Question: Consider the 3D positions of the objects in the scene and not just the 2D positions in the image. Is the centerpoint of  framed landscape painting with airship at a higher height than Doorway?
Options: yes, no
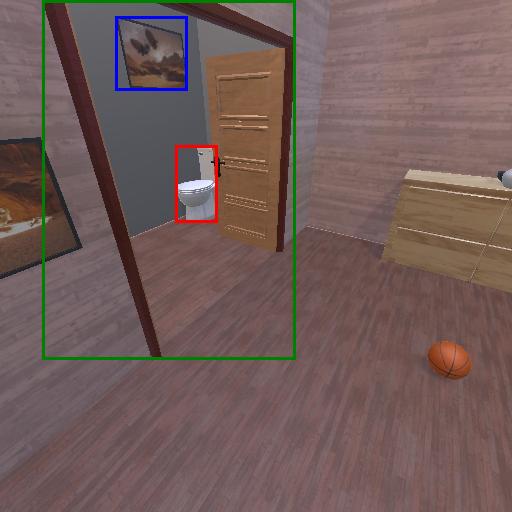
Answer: yes